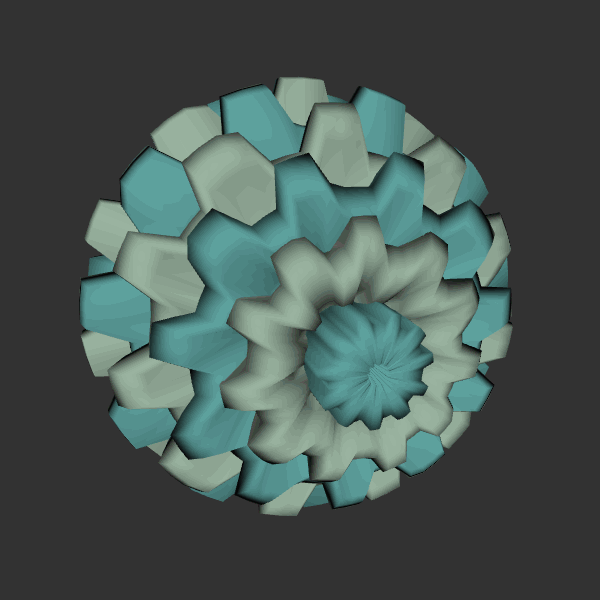
Background: dark